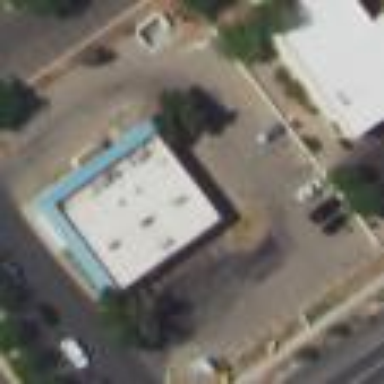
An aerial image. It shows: Fuel station.